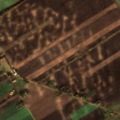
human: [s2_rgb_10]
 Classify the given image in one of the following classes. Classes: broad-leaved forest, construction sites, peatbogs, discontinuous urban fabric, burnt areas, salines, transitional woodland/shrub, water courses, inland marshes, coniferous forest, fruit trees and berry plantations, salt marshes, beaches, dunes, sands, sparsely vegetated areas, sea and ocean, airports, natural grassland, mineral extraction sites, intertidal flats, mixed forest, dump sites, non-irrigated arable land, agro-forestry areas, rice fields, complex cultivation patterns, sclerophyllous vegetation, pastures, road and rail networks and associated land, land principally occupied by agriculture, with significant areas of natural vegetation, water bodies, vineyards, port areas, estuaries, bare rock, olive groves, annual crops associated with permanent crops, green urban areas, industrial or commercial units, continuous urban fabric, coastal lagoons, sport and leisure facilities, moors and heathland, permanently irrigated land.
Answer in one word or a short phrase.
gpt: non-irrigated arable land